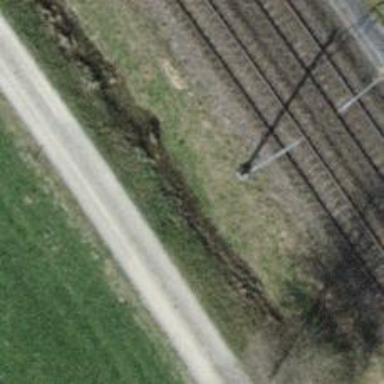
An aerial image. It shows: Culvert tunnel.